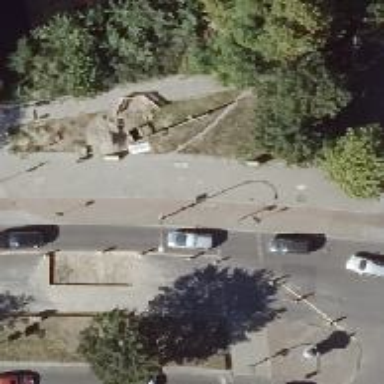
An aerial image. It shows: Sidewalk.